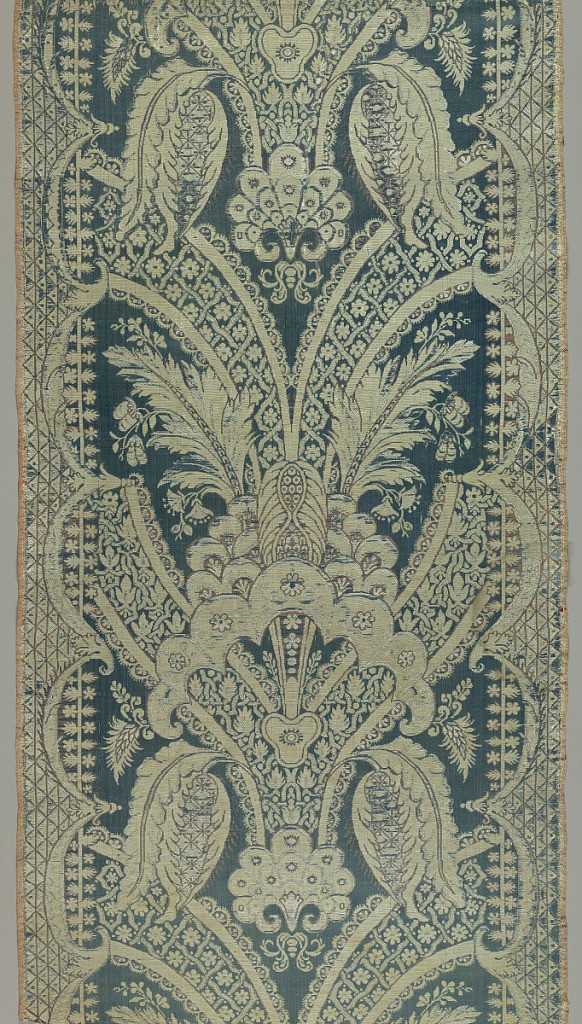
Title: Textile
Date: early 18th century
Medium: silk Technique: 7&1 satin (blue) patterned by floats of weft from every second shed (white) bound by a supplementary warp (white) in plain weave and by floats of complementary wefts in every second shed (white and red) bound on the front as 1/3 twill
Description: Panel of light blue and white silk with light red details. Pattern shows large scale, symmetrical repeat; fan-shaped with large leaves and branching bands. Both selvages present. Repeat 0M660 long.